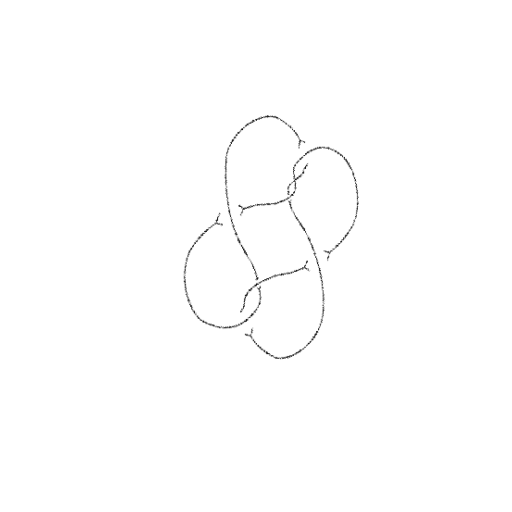
Crossing number: 7